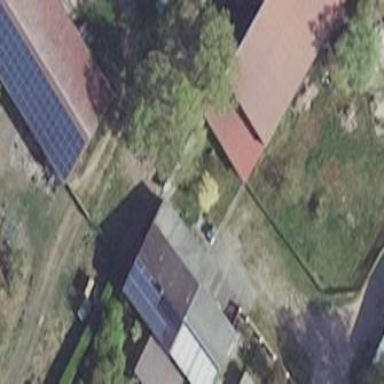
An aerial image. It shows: Simple house.